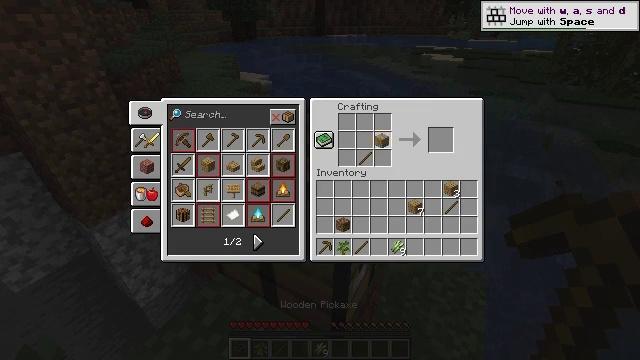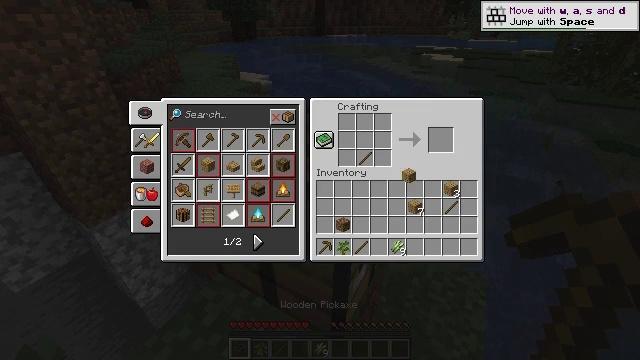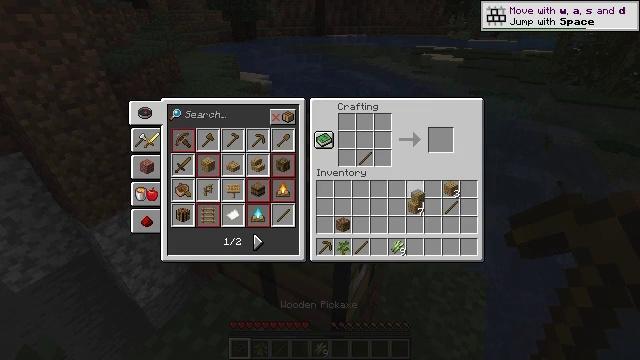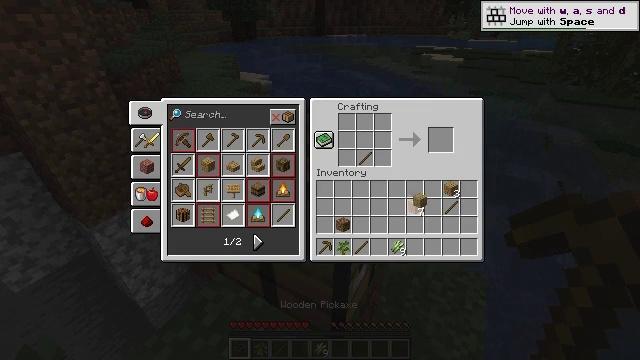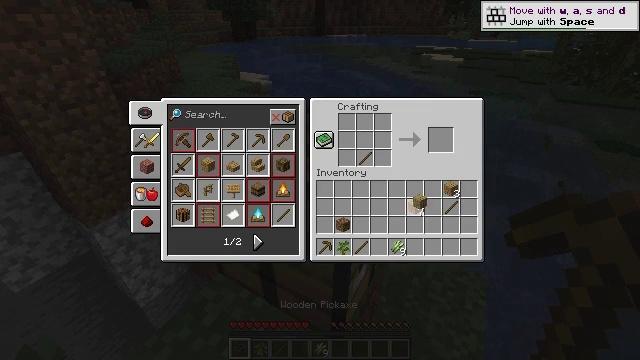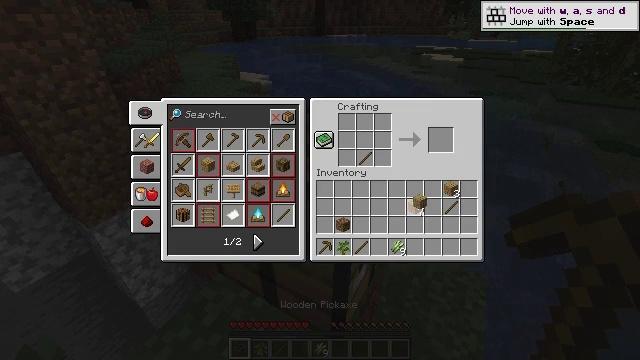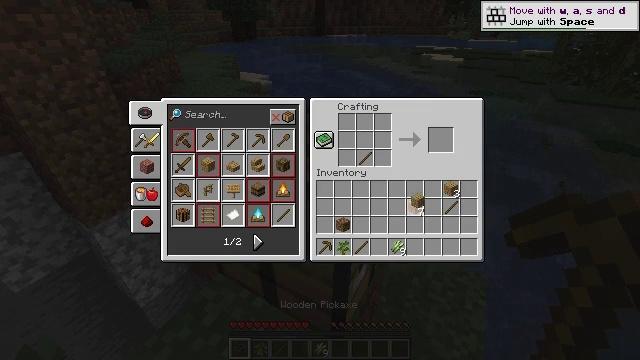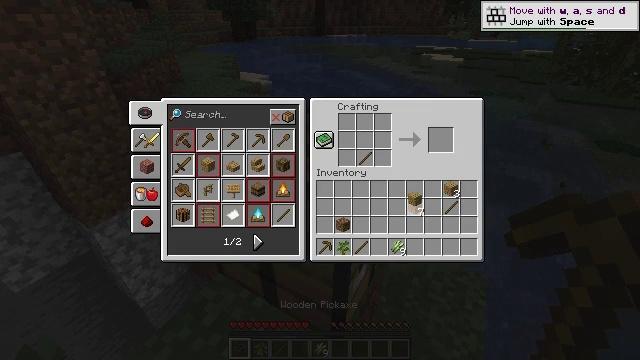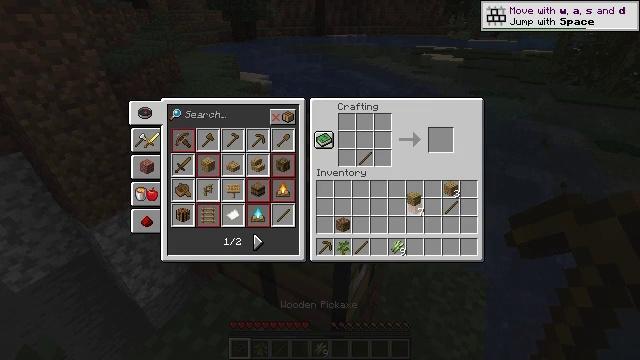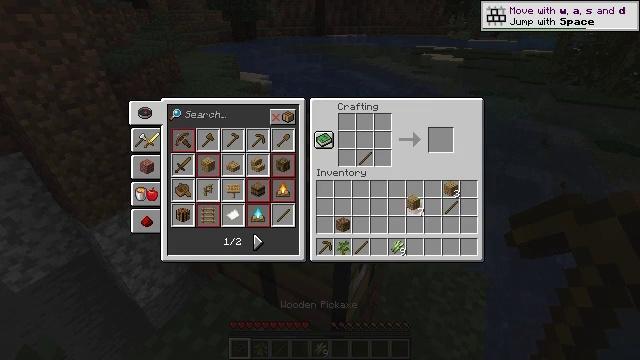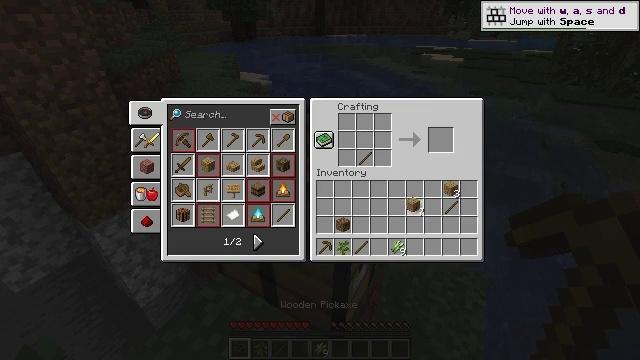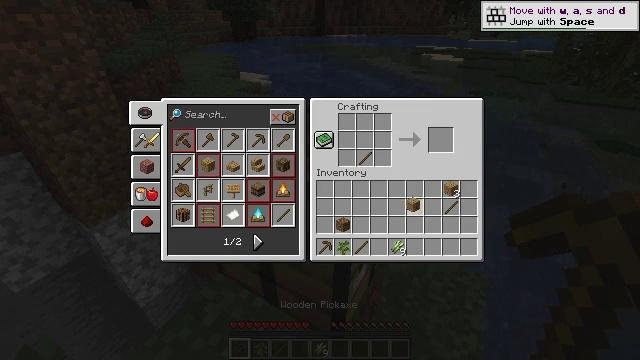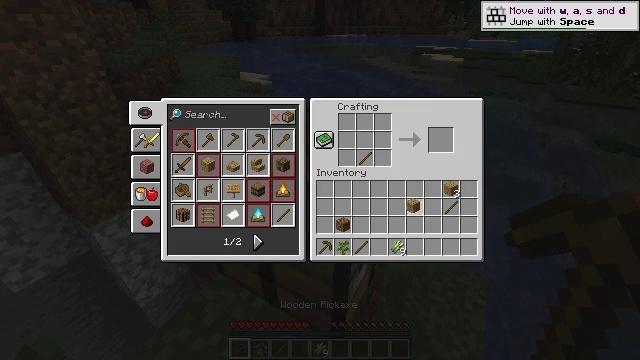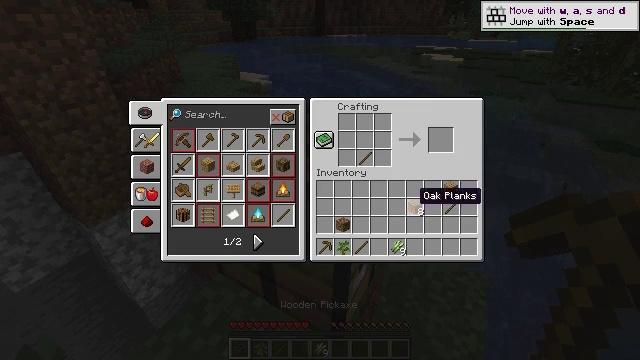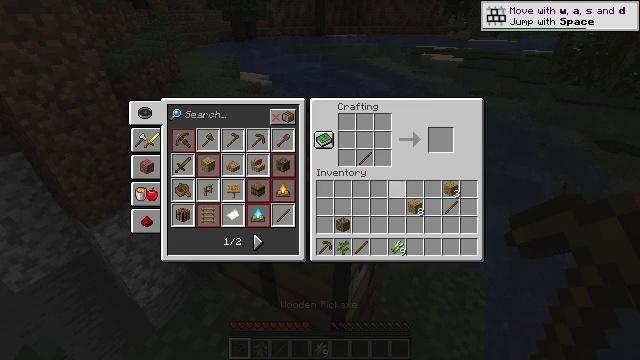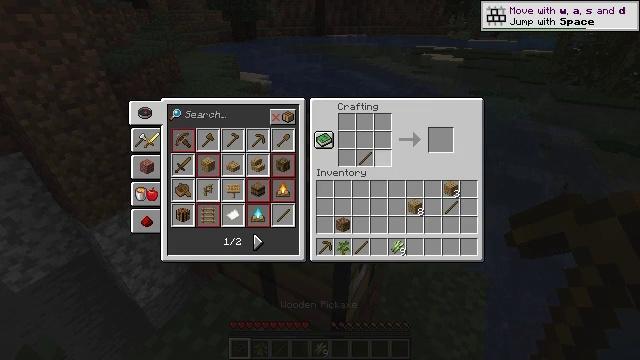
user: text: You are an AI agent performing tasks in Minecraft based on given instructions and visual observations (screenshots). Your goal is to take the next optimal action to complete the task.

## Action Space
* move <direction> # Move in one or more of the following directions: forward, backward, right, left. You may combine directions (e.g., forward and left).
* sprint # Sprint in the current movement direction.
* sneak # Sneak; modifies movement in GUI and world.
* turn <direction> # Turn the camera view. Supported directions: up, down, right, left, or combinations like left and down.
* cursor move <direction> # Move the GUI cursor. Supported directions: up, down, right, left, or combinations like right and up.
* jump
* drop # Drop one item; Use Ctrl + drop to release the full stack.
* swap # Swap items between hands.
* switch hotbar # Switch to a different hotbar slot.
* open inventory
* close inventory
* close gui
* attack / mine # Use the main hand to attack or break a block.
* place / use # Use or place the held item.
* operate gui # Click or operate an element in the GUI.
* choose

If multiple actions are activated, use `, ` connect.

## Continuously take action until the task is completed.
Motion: motion action
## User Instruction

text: Gather a dead bush.
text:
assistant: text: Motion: cursor move right and down
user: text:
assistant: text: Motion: cursor move right and down
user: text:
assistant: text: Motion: no_op
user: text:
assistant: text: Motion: no_op
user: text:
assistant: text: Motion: no_op
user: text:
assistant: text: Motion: no_op
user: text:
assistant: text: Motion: no_op
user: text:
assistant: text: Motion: no_op
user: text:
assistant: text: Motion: no_op
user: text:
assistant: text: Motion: operate gui
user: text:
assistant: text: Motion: operate gui
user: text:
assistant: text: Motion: operate gui
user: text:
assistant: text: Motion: no_op
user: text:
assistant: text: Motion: cursor move left and up
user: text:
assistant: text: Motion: cursor move left and up
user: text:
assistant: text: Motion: cursor move left and up
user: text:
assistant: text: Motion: no_op
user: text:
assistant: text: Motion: no_op
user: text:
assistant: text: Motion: no_op
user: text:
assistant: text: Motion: operate gui
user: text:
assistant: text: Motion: operate gui
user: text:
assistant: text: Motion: cursor move right and down
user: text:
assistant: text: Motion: cursor move right and down
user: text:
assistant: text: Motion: cursor move right and down
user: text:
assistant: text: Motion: no_op
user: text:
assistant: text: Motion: no_op
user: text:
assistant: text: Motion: no_op
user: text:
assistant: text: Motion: no_op
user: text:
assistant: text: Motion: no_op
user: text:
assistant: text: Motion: operate gui